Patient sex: M
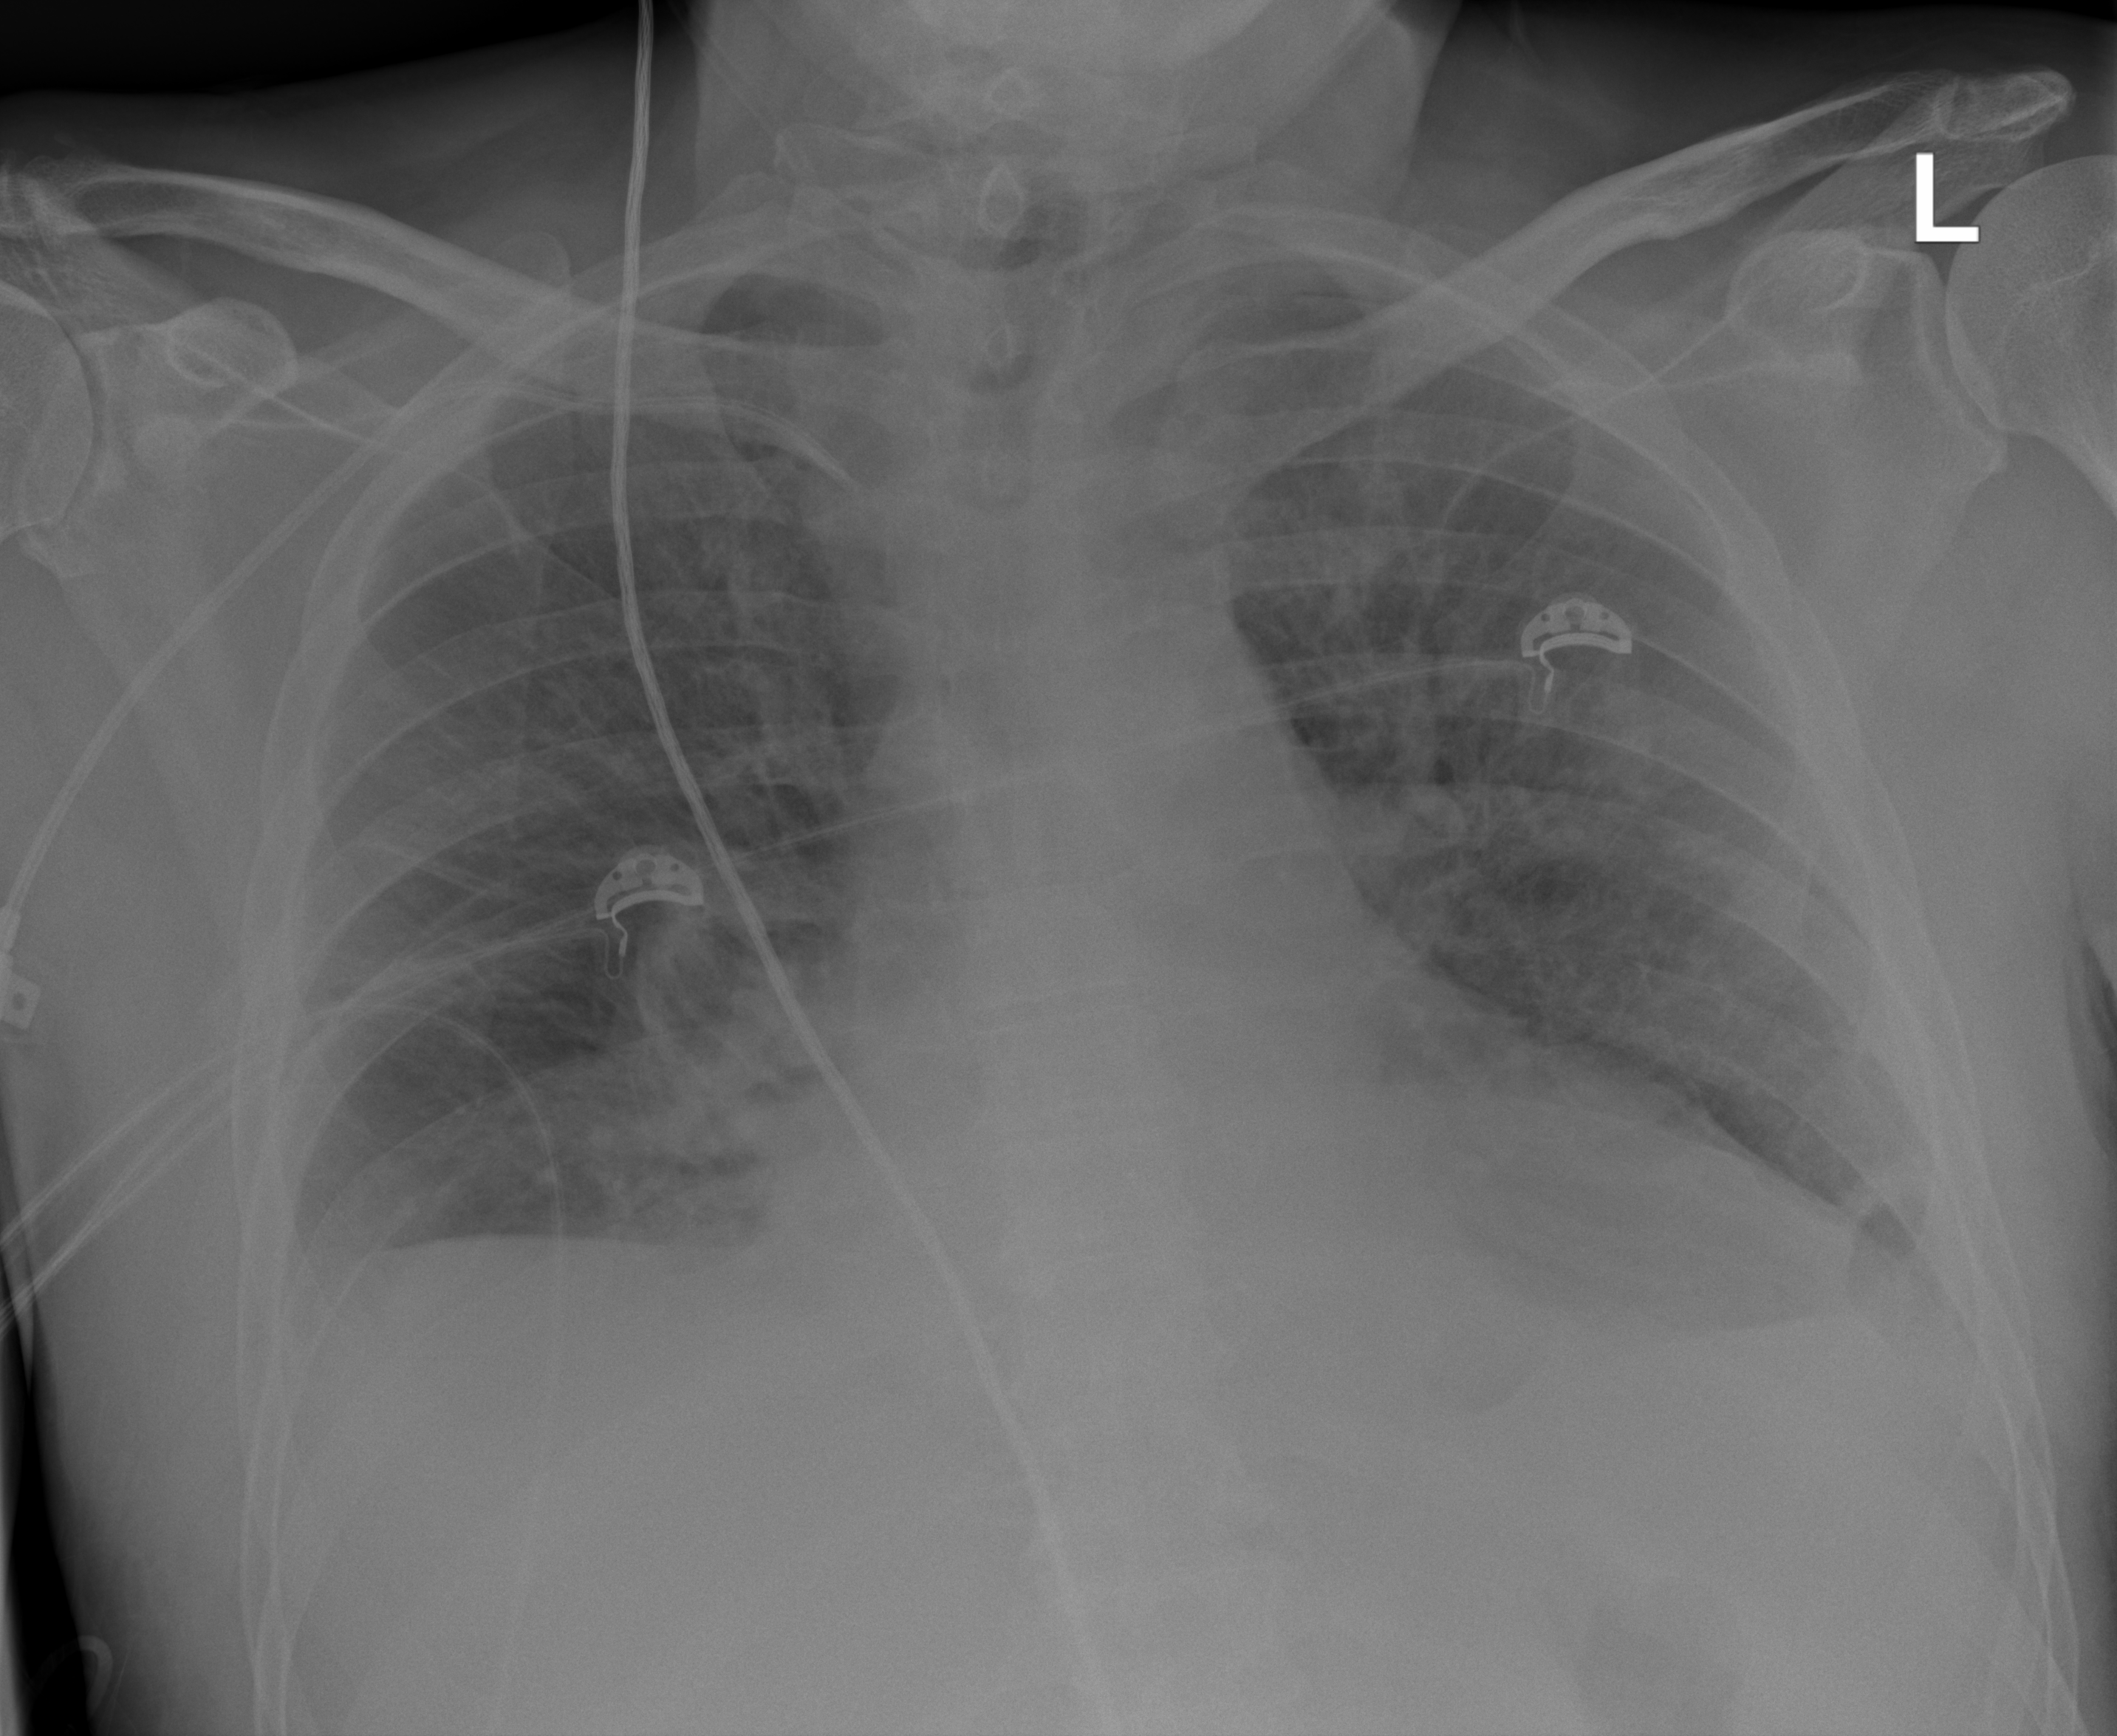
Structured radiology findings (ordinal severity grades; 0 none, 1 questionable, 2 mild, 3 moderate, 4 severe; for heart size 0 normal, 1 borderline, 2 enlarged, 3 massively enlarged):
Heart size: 2
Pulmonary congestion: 2
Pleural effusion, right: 2
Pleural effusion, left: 2
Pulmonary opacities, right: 2
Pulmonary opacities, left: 0
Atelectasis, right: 2
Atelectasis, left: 2